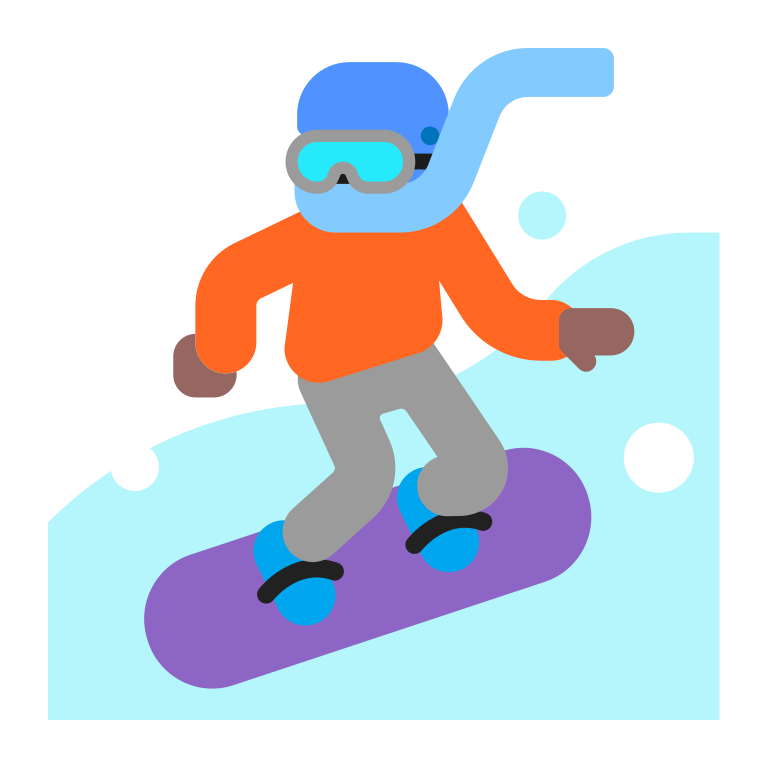
snowboarder flat  dark